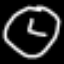
Label: clock